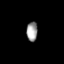
Tissue: lung
Cell type: Fibroblasts
Senescence score: 0.6186
Nuclear area (px): 211
Mean DAPI intensity: 155.284